Question: I'm attempting to build a simple landing page but I'm encountering what I think is a simple oversight on my part but I can't seem to point out where I'm going wrong.
As seen in the image below my problem is the gap above the blue navigation bar which shouldn't be there. As you will see in the CSS code below I have no margin on the class main_div.

Any ideas as to why the white gap at the top is there?
Here's my HTML (index.html):
'''
<!DOCTYPE html>
<html>
<head>
<meta charset='utf-8'>
<meta http-equiv="X-UA-Compatible" content="IE=edge">
<meta name="viewport" content="width=device-width, initial-scale=1">
<link rel="stylesheet" href="stylesheets/public.css">
<meta http-equiv="Content-Type" content="text/html; charset=UTF-8">
<script type="text/javascript" src="http://yui.yahooapis.com/combo?2.6.0/build/utilities/utilities.js&2.6.0/build/container/container_core-min.js"></script>
<script type="text/javascript" src="scripts/carousel.js"></script>
<link rel="stylesheet" type="text/css" href="http://yui.yahooapis.com/combo?2.6.0/build/reset-fonts-grids/reset-fonts-grids.css&2.6.0/build/base/base-min.css">
<link href="stylesheets/carouseltwo.css" rel="stylesheet" type="text/css">
<!-- Bootstrap Core CSS -->
<link href="stylesheets/bootstrap.min.css" rel="stylesheet">
<!-- Custom CSS -->
<link href="stylesheets/modern-business.css" rel="stylesheet">
<!-- Custom Fonts -->
<link href="font-awesome-4.1.0/stylesheets/font-awesome.min.css" rel="stylesheet" type="text/css">
<!-- HTML5 Shim and Respond.js IE8 support of HTML5 elements and media queries -->
<!-- WARNING: Respond.js doesn't work if you view the page via file:// -->
<!--[if lt IE 9]>
<script src="https://oss.maxcdn.com/libs/html5shiv/3.7.0/html5shiv.js"></script>
<script src="https://oss.maxcdn.com/libs/respond.js/1.4.2/respond.min.js"></script>
<![endif]-->
<title>Welcome</title>
</head>
<body>
<!-- Main div after topbar div -->
<div class="main_div">
<div id="topbar">
<ul>
<li><a href='#'><span>HOW IT WORKS</span></a></li>
<li ><a href='#'><span>LOG IN</span></a></li>
</ul>
</div>
<!-- Welcome message -->
<div class="welcome_message">
Lorem ipsum dolor sit amet, consectetur adipisicing elit.
</div>
<!-- Header Carousel -->
<header id="myCarousel" class="carousel slide">
<!-- Wrapper for slides -->
<div class="carousel-inner">
<div class="item active">
<div class="fill" style="background-image:url('http://placehold.it/1900x1080&text=Slide One');">
</div>
<div class="carousel-caption">
<h2>Caption A</h2>
</div>
</div>
<div class="item">
<div class="fill" style="background-image:url('http://placehold.it/1900x1080&text=Slide Two');">
</div>
<div class="carousel-caption">
<h2>Caption B</h2>
</div>
</div>
<div class="item">
<div class="fill" style="background-image:url('http://placehold.it/1900x1080&text=Slide Three');">
</div>
<div class="carousel-caption">
<h2>Caption 3</h2>
</div>
</div>
</div>
</header>
</div>
</body>
</html>
'''
Here's my CSS (public.css):
'''
html {height: 100%; width: 100%;}
body {
height: 100%;
width: 100%;
margin: 0;
padding: 0;
border: 0;
font-family: "DINPro-Bold",Georgia,Serif;
font-size: 14px;
line-height: 15px;
}
/* Main div - this will hold all the componenets*/
.main_div {
position: relative;
height: 100%;
width: 100%;
}
/* Top bar*/
#topbar {
background: #3399CC;
height: 50px;
width: 100%;
border-bottom: 1px #808080;
float: left;
}
/* Logo img button*/
#topbar img {
position: relative;
width: 125px;
height: 25px;
padding-left: 12px;
padding-top: 12px;
float: left;
}
/* ul */
#topbar ul {
float: right;
list-style: none;
margin: 0;
padding: 0;
line-height: 1;
display: block;
zoom: 1;
}
/* li */
#topbar ul li {
display: inline-block;
padding: 0;
margin: 0;
}
/* Insert a gap after every <ul> element */
#topbar ul:after {
content: " ";
display: block;
font-size: 0;
height: 0;
clear: both;
visibility: hidden;
}
/* a */
#topbar ul li a {
font-family: "DINPro-Bold",Georgia,Serif;
color: #FFFFFF;
text-decoration: none;
display: block;
padding: 15px 15px;
font-weight: 700;
text-transform: uppercase;
font-size: 14px;
position: relative;
-webkit-transition: color .25s;
-moz-transition: color .25s;
-ms-transition: color .25s;
-o-transition: color .25s;
transition: color .25s;
}
#topbar ul li a:hover {
color: #000000;
}
/* bullet point after the menu name */
#topbar ul li a:after {
content: "";
display: block;
position: absolute;
right: -3px;
top: 19px;
height: 6px;
width: 6px;
background: #FFFFFF;
opacity: .5;
}
#topbar ul li a:before {
content: "";
display: block;
position: absolute;
left: 0;
bottom: 0;
height: 3px;
width: 0;
background: #00FF00;
-webkit-transition: width .25s;
-moz-transition: width .25s;
-ms-transition: width .25s;
-o-transition: width .25s;
transition: width .25s;
}
#topbar ul li.last > a:after,
#topbar ul li:last-child > a:after {
display: none;
}
#topbar ul li.active a {
color: #FFDD00;
}
#topbar ul li.active a:before {
width: 100%;
}
#topbar.align-right li.last > a:after,
#topbar.align-right li:last-child > a:after {
display: block;
}
#topbar.align-right li:first-child a:after {
display: none;
}
/*Overall/Super div*/
.main_div {
width: 100%;
float: left;
font-family: "DINPro-Bold",Georgia,Serif;
}
/* Welcome message div*/
.welcome_message {
width: 100%;
font-size: 25px;
float: left;
color: #999999;
padding: 10px;
background: #FFCC00;
}
'''
Here's my 2nd CSS file (modern-business.css):
'''
/* Global Styles */
html,
body {
height: 100%;
}
body {
padding-top: 50px; /* Required padding for .navbar-fixed-top. Remove if using .navbar-static-top. Change if height of navigation changes. */
}
.img-portfolio {
margin-bottom: 30px;
}
.img-hover:hover {
opacity: 0.8;
}
/* Home Page Carousel */
header.carousel {
height: 50%;
}
header.carousel .item,
header.carousel .item.active,
header.carousel .carousel-inner {
height: 100%;
}
header.carousel .fill {
width: 100%;
height: 100%;
background-position: center;
background-size: cover;
}
/* 404 Page Styles */
.error-404 {
font-size: 100px;
}
/* Pricing Page Styles */
.price {
display: block;
font-size: 50px;
line-height: 50px;
}
.price sup {
top: -20px;
left: 2px;
font-size: 20px;
}
.period {
display: block;
font-style: italic;
}
/* Footer Styles */
footer {
margin: 50px 0;
}
/* Responsive Styles */
@media(max-width:991px) {
.customer-img,
.img-related {
margin-bottom: 30px;
}
}
@media(max-width:767px) {
.img-portfolio {
margin-bottom: 15px;
}
header.carousel .carousel {
height: 70%;
}
}
'''
Any suggestions are appreciated.
EDIT: I've added the modern-business.css file
Thanks.
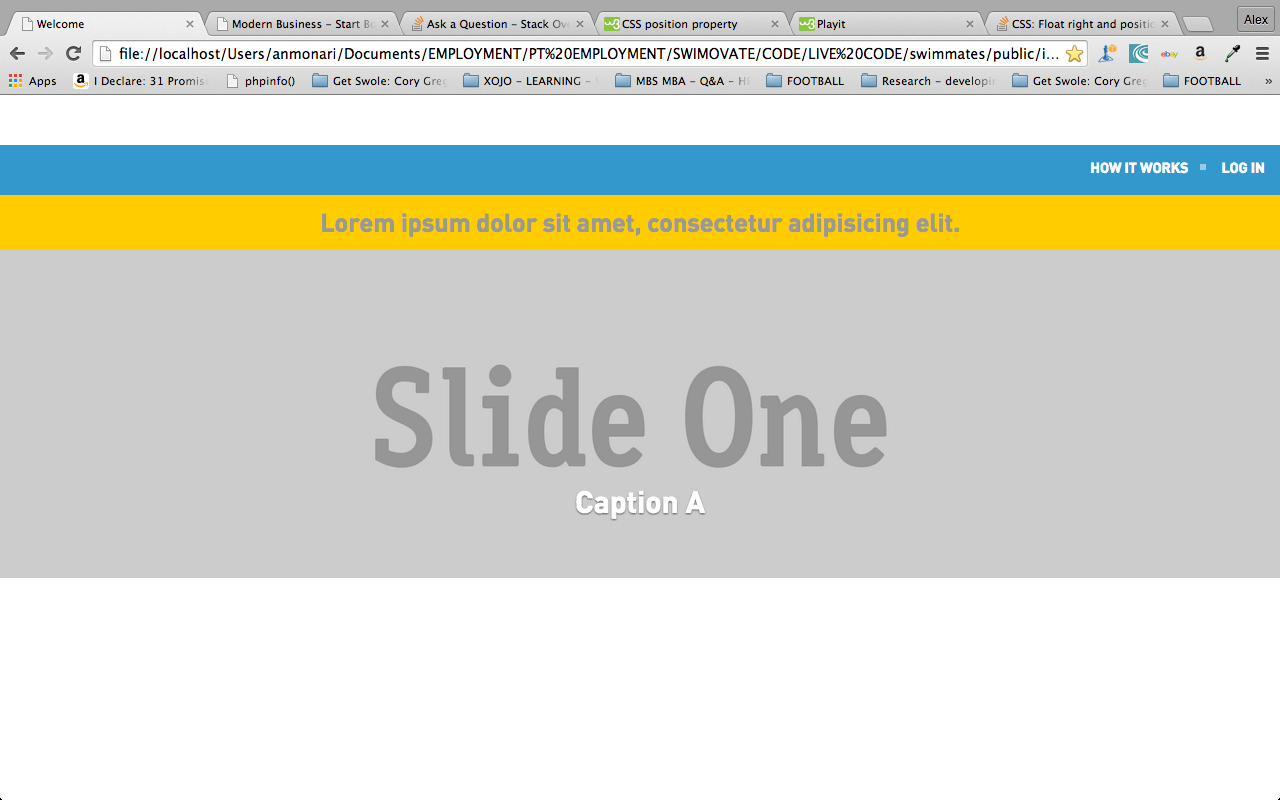
Answer: Your code works fine in your fiddle because modern-business.css isn't included in the fiddle
however it contains:
'''
body {
padding-top: 50px; /* Required padding for .navbar-fixed-top. Remove if using .navbar-static-top. Change if height of navigation changes. */
}
'''
Which is probably the reason for your problem, remove that or set
'''
body{padding:0px !important}
'''
in your own stylesheet.